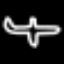
Label: airplane